Question: What is the result of this measurement?
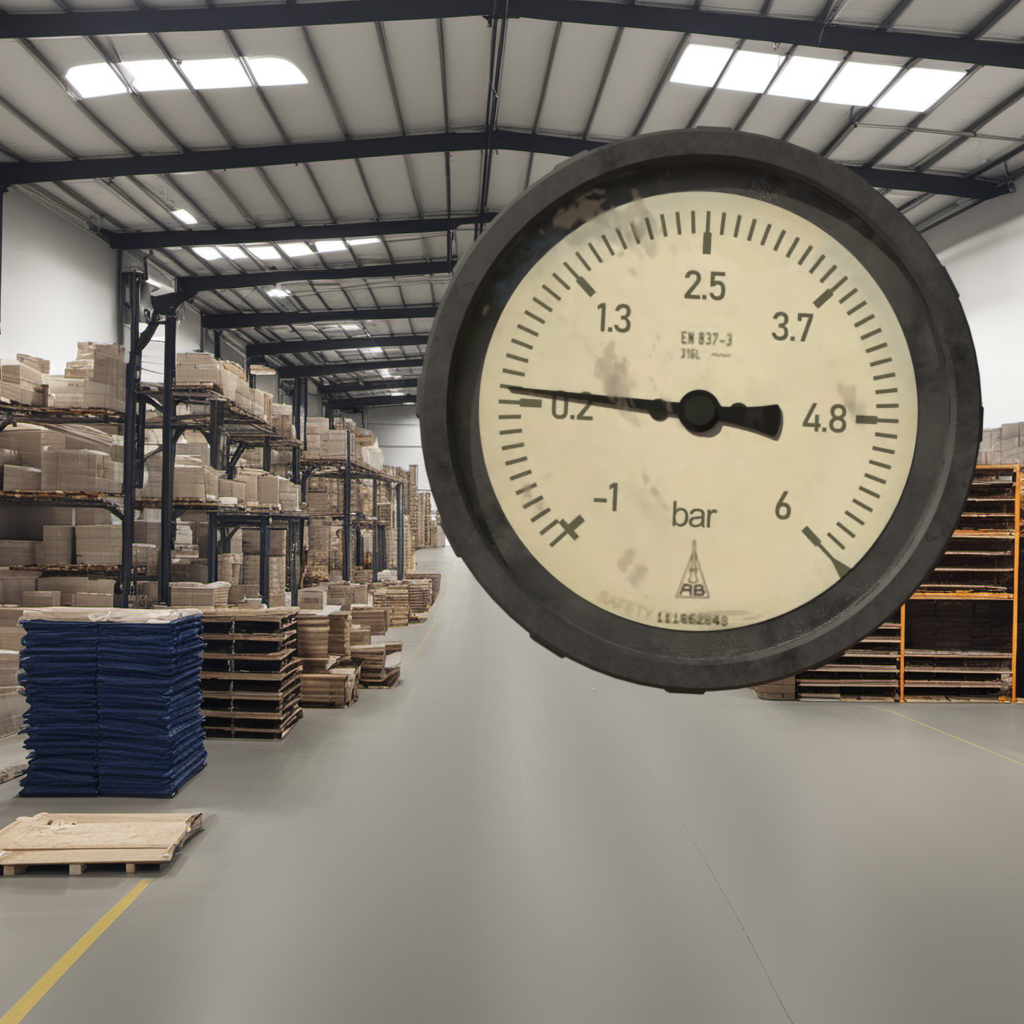
Answer: The result is 0.27
Question: What is the range of the measurement shown in the image?
Answer: The range is from -1 to 6
Question: What is the minimum and maximum value of this measurement?
Answer: The minimum value is -1 and the maximum value is 6